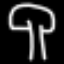
Label: mushroom